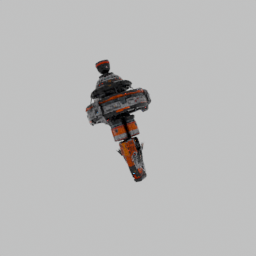
Label: mechanical